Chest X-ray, PA view. Patient: 70 years old, sex F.
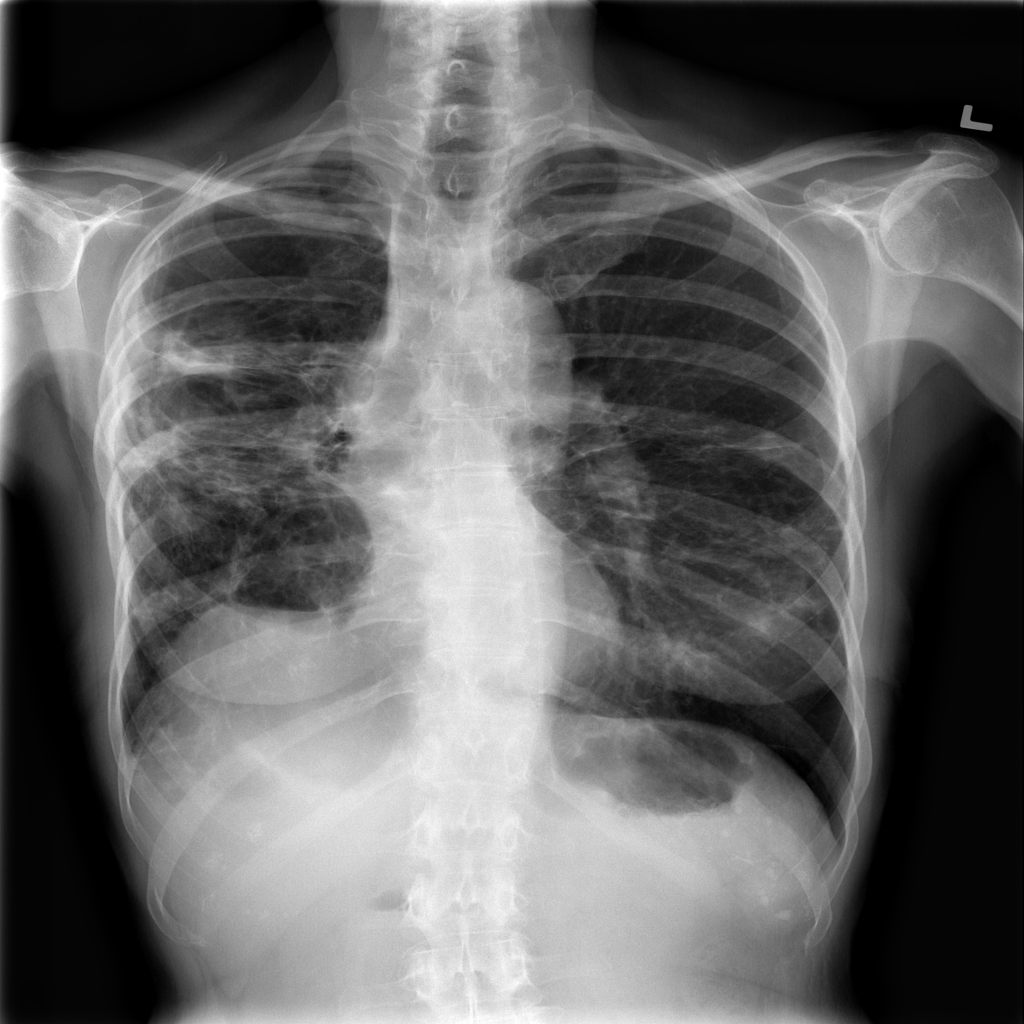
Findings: Atelectasis